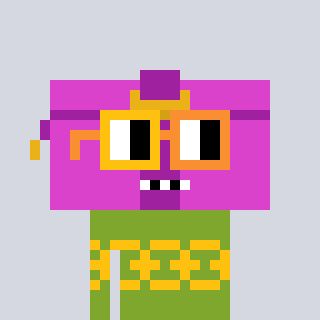
a pixel art character with square yellow and orange glasses, a clutch-shaped head and a slimegreen-colored body on a cool background